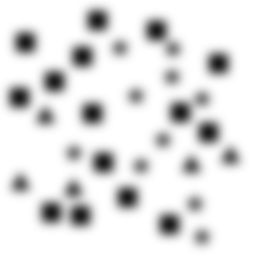
Squares: 15
Triangles: 5
Stars: 10
Total shapes: 30